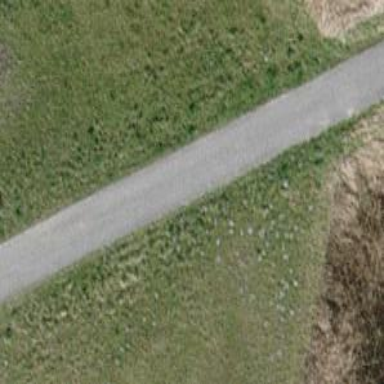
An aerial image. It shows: Unclassified asphalt road passing through agricultural land.